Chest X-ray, AP view. Patient: 59 years old, sex M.
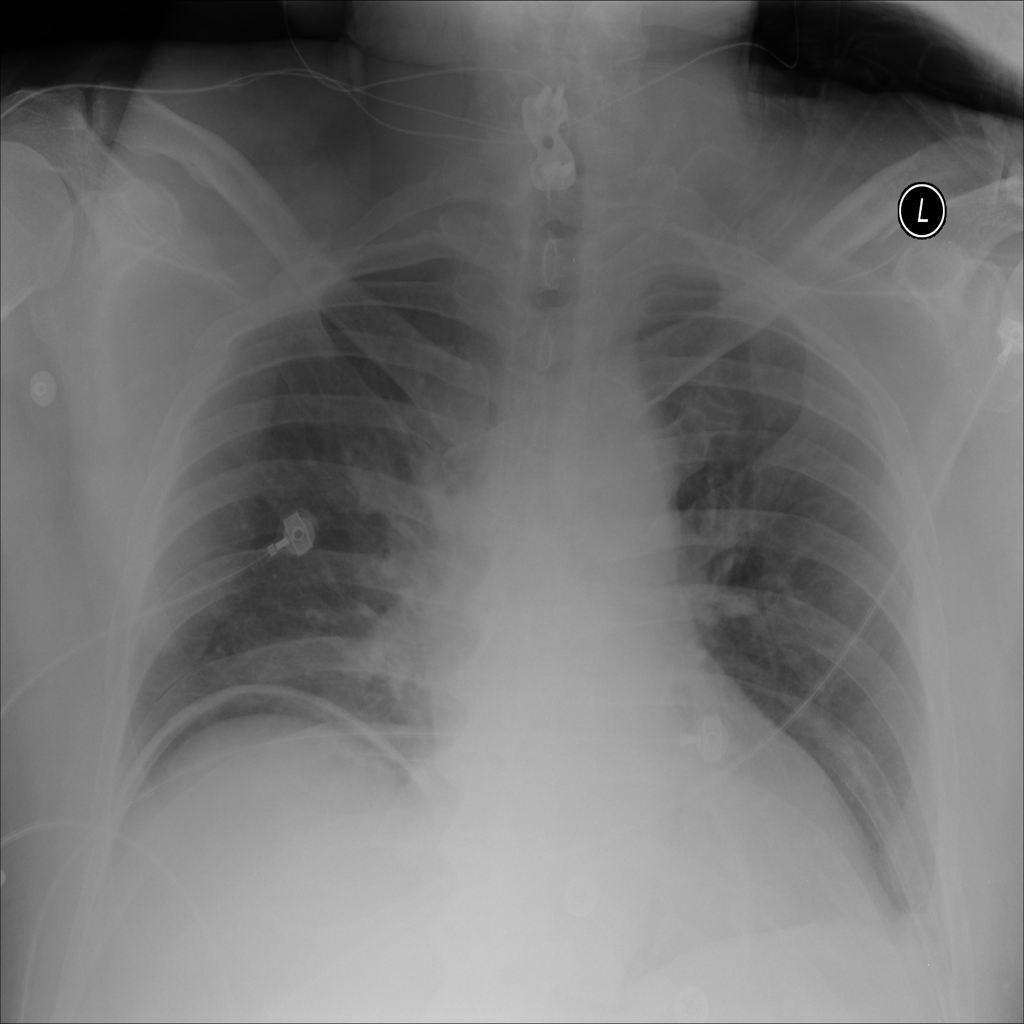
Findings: Infiltration